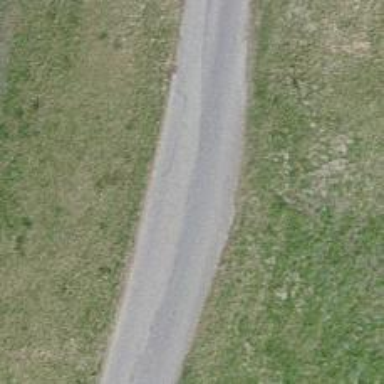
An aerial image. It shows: Passing place on the road.